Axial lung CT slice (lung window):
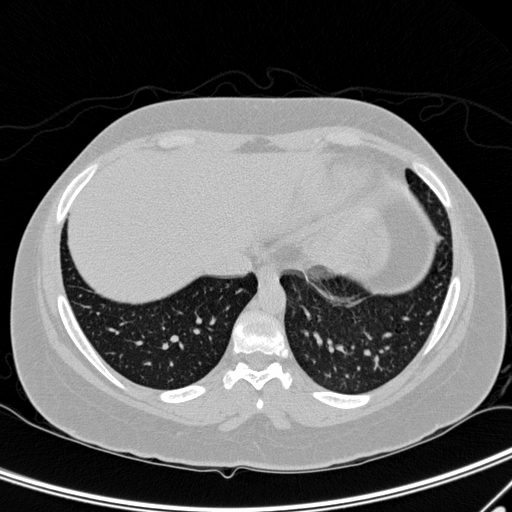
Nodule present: no